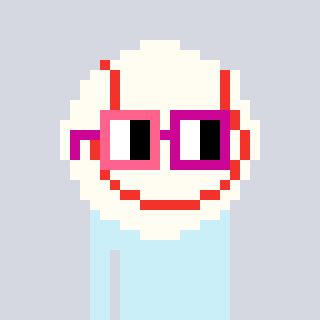
a pixel art character with square pink and red glasses, a baseball ball-shaped head and a grayscale-colored body on a cool background